Field crop: tomato
Growth stage: 1
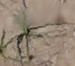
Species: cyperus